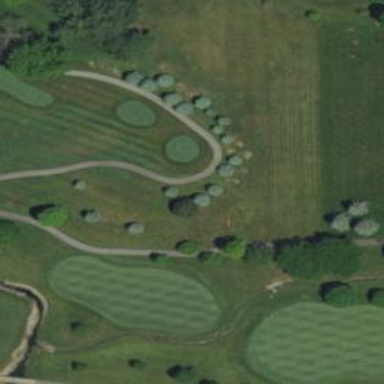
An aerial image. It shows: Path for both road and golf.